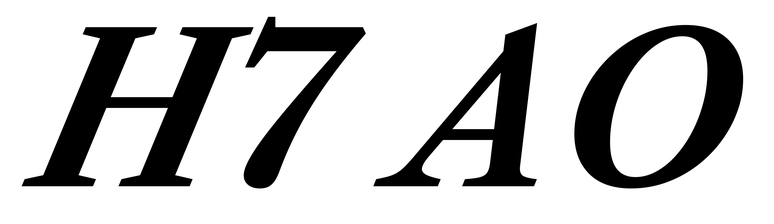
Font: LibreCaslonText-Italic_Bold_Italic